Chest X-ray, PA view. Patient: 48 years old, sex F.
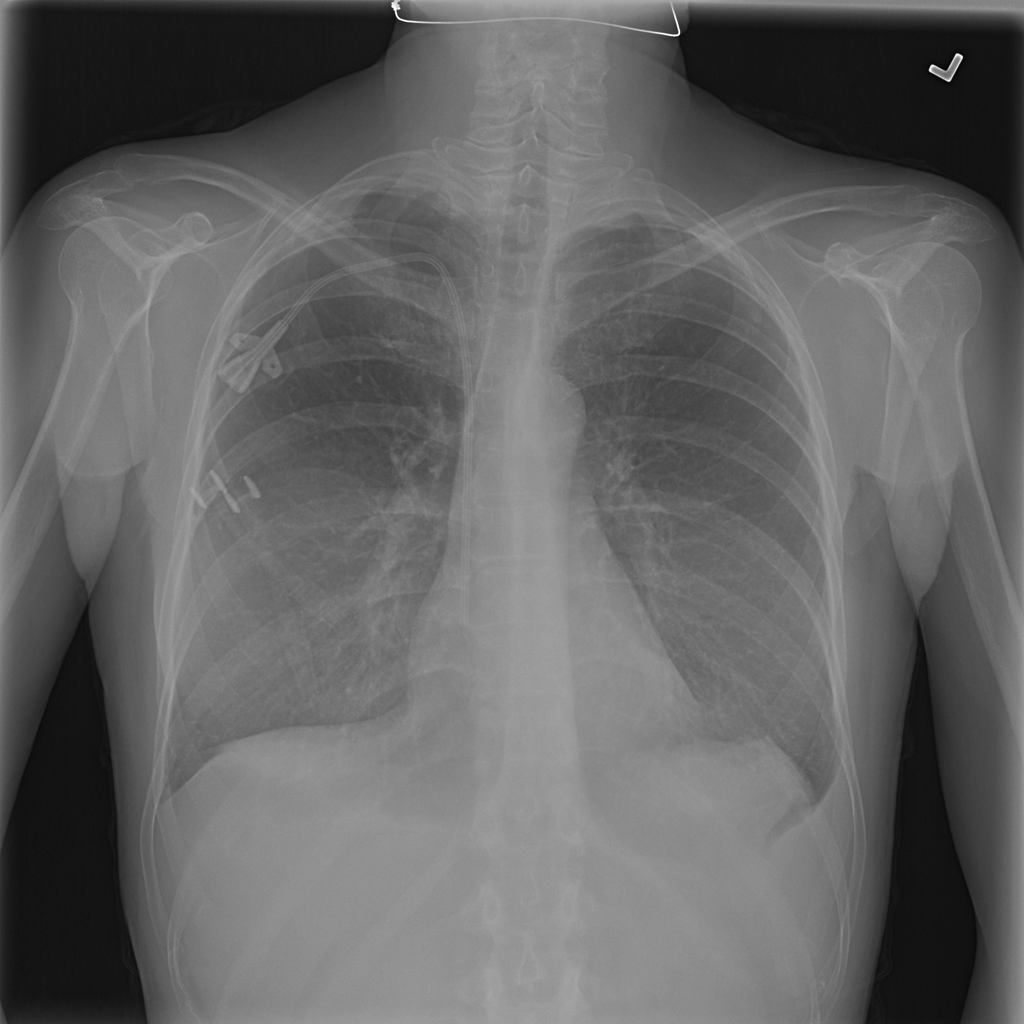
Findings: Effusion, Infiltration